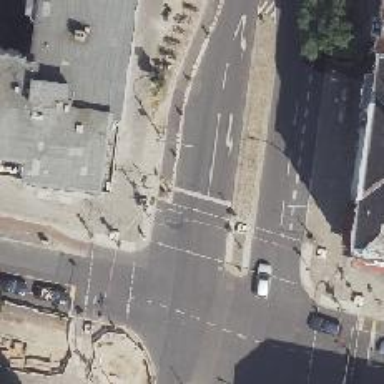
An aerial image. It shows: Road with traffic signals.